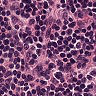
Metastatic tissue present: no